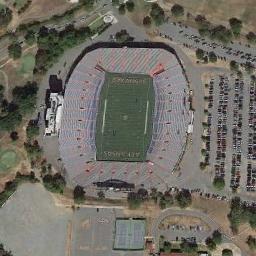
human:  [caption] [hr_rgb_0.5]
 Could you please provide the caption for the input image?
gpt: The stadium is next to some trees and parking lot .

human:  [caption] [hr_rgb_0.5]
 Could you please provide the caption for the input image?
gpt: There are many trees around the stadium .

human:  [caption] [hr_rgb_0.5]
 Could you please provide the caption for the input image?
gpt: Square stadium built next to parking lot and vegetation .

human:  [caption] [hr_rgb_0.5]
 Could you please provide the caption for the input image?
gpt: This oval stadium has yellow and blue chairs on both sides .

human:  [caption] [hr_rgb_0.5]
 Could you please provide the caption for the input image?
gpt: The stadium is beside a parking lot with many cars .